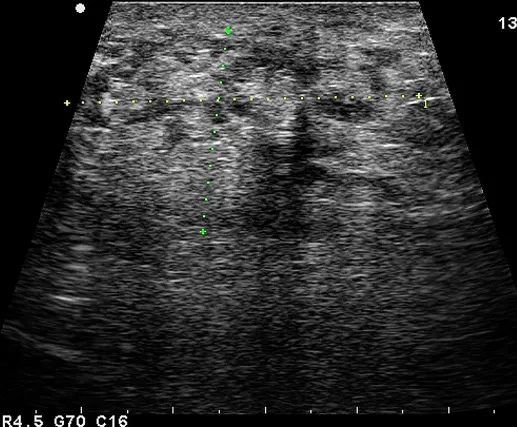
Ultrasound examination of the contents of the patient's scrotum (in this case, the right testicle) performed prior to the final indication for surgery. According to the final evaluation, it was determined that it is a malignant tumour developing from testicular tissue that also extends into the epididymis, causing induration in this location. As previously noted in the text, the dilation of the veins of the pampiniformis plexus of the first degree on the left was a secondary finding. No additional pathologies were discovered. This was the decisive examination on the basis of which the patient was indicated for orchiectomy.
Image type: radiology (ultrasound)